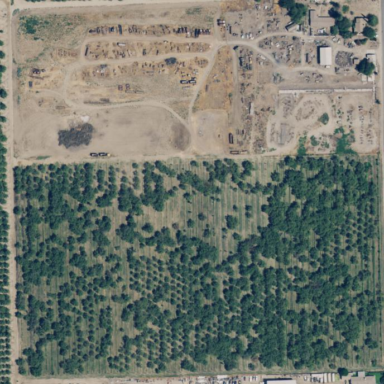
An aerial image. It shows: Almond orchard with rows of almond trees.